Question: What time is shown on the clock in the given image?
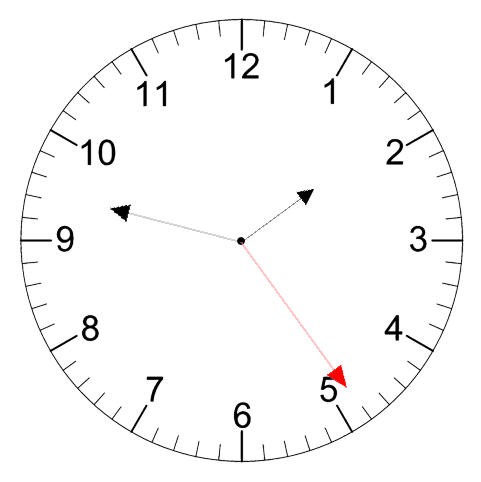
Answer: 01:47:24